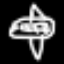
Label: airplane